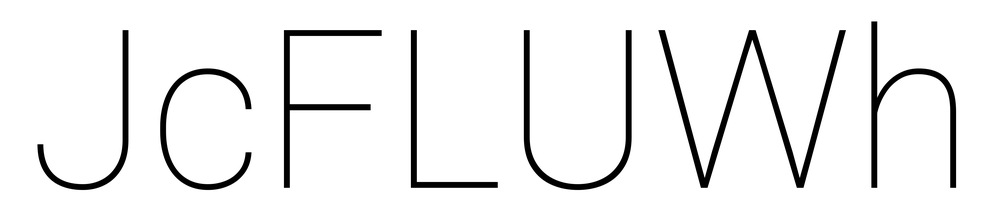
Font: Roboto_Thin